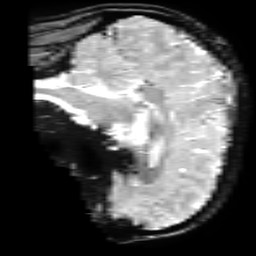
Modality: T2starw
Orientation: sagittal
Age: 39
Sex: male
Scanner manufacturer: ge
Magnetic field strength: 3 T
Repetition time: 0.65 s
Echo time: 0.02 s